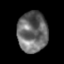
Tissue: skin
Cell type: Epithelial cells
Senescence score: 0.2311
Nuclear area (px): 1189
Mean DAPI intensity: 106.976